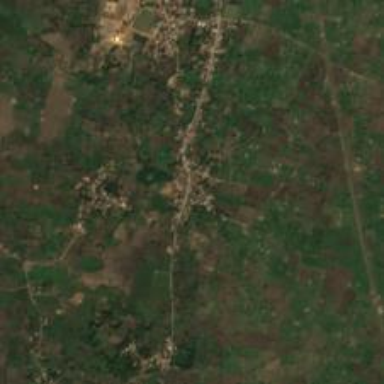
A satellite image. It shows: Small hamlet.